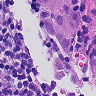
Metastatic tissue present: yes